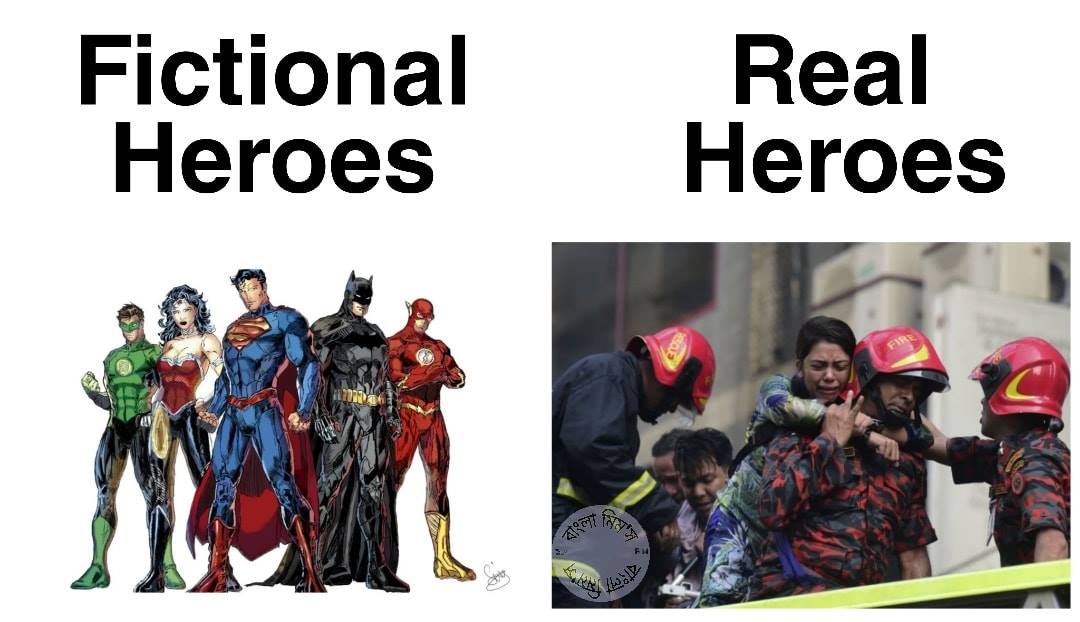
Caption: Fictional Heroes     Real Heroes
Label: non-hate